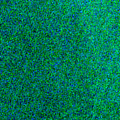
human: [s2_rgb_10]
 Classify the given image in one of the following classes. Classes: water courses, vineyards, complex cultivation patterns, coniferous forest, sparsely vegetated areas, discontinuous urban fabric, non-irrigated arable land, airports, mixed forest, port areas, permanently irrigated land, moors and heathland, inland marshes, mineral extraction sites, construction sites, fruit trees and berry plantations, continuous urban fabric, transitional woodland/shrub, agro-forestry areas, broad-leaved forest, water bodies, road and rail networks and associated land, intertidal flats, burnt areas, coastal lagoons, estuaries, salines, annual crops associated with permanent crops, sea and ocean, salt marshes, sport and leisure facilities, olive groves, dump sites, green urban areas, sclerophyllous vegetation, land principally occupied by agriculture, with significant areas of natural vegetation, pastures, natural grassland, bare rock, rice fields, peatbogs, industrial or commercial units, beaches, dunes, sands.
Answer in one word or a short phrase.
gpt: sea and ocean